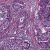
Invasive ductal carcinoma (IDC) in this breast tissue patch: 0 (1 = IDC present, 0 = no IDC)